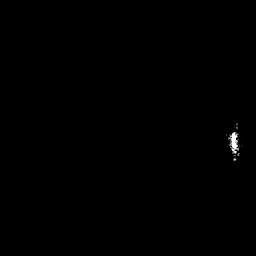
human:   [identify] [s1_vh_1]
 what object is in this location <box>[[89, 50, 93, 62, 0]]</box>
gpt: <ref>1 small ship at the right</ref>